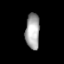
Tissue: lung
Cell type: Epithelial cells
Senescence score: 0.1529
Nuclear area (px): 496
Mean DAPI intensity: 166.306